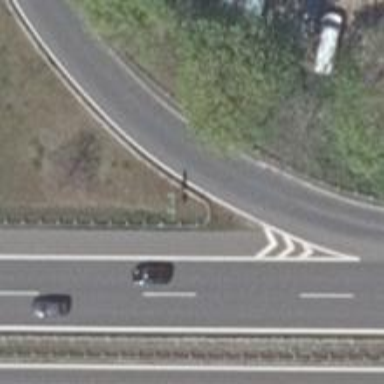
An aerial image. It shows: Trunk link highway.